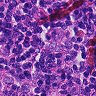
Metastatic tissue present: no